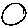
Label: circle